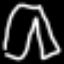
Label: pants